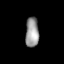
Tissue: lung
Cell type: Endothelial cells
Senescence score: 0.5861
Nuclear area (px): 392
Mean DAPI intensity: 151.467